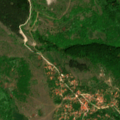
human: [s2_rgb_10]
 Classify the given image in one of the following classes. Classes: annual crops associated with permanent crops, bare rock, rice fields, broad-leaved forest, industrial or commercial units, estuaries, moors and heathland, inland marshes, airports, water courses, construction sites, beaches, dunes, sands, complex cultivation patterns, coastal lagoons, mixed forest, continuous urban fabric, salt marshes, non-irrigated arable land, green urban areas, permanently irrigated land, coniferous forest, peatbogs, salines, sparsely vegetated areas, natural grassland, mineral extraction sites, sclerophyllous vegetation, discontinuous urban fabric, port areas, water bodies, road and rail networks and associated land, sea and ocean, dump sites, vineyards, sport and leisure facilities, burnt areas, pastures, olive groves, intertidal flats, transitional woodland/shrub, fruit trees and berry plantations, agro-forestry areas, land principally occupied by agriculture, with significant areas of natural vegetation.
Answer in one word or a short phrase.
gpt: complex cultivation patterns, land principally occupied by agriculture, with significant areas of natural vegetation, broad-leaved forest, coniferous forest, natural grassland, transitional woodland/shrub